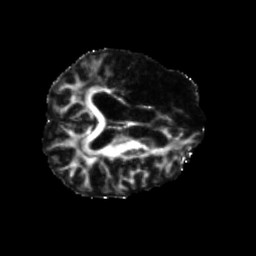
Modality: FA
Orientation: axial
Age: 64
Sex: male
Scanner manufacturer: siemens
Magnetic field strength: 3 T
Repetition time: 5.25 s
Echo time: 0.08 s